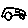
Label: car